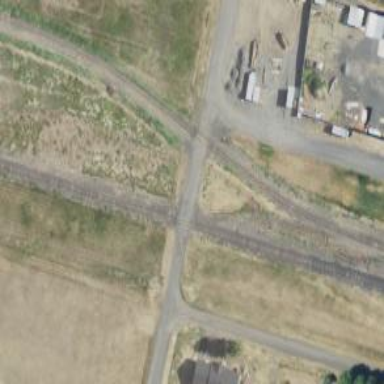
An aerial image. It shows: Abandoned railway.